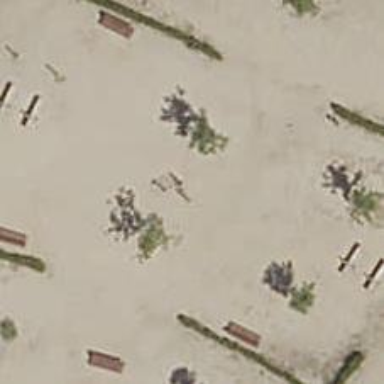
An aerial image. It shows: Fitness station in leisure land area.